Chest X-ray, PA view. Patient: 59 years old, sex F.
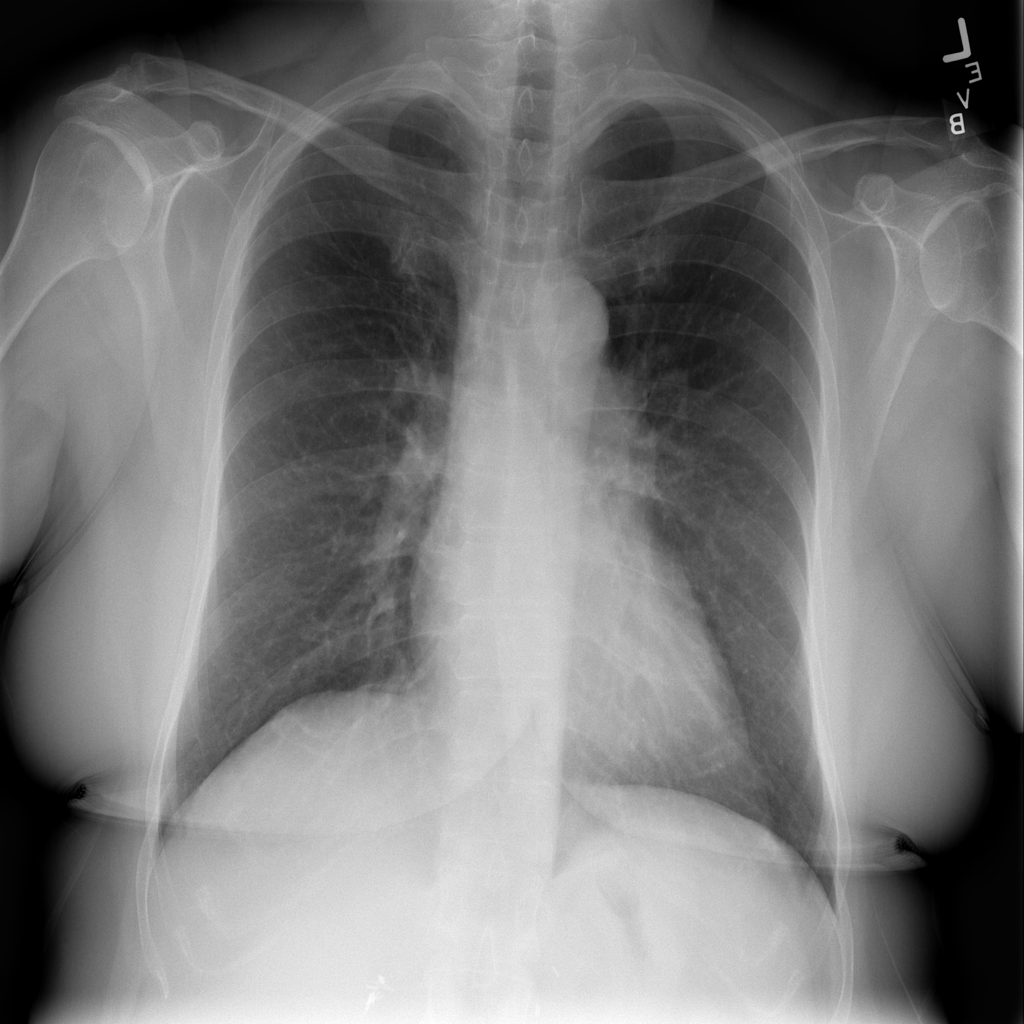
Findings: No Finding